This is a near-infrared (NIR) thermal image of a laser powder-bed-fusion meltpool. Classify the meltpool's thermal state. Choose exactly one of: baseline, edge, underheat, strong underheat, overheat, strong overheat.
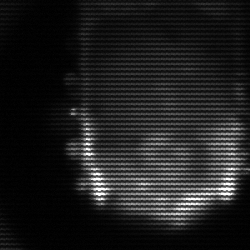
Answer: baseline